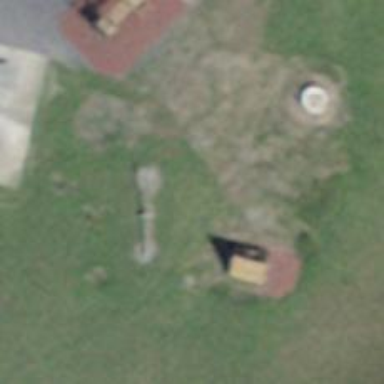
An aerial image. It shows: Playground featuring seesaw.